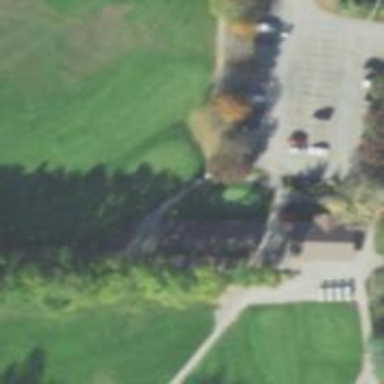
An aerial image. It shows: Service road used as golf cart path.